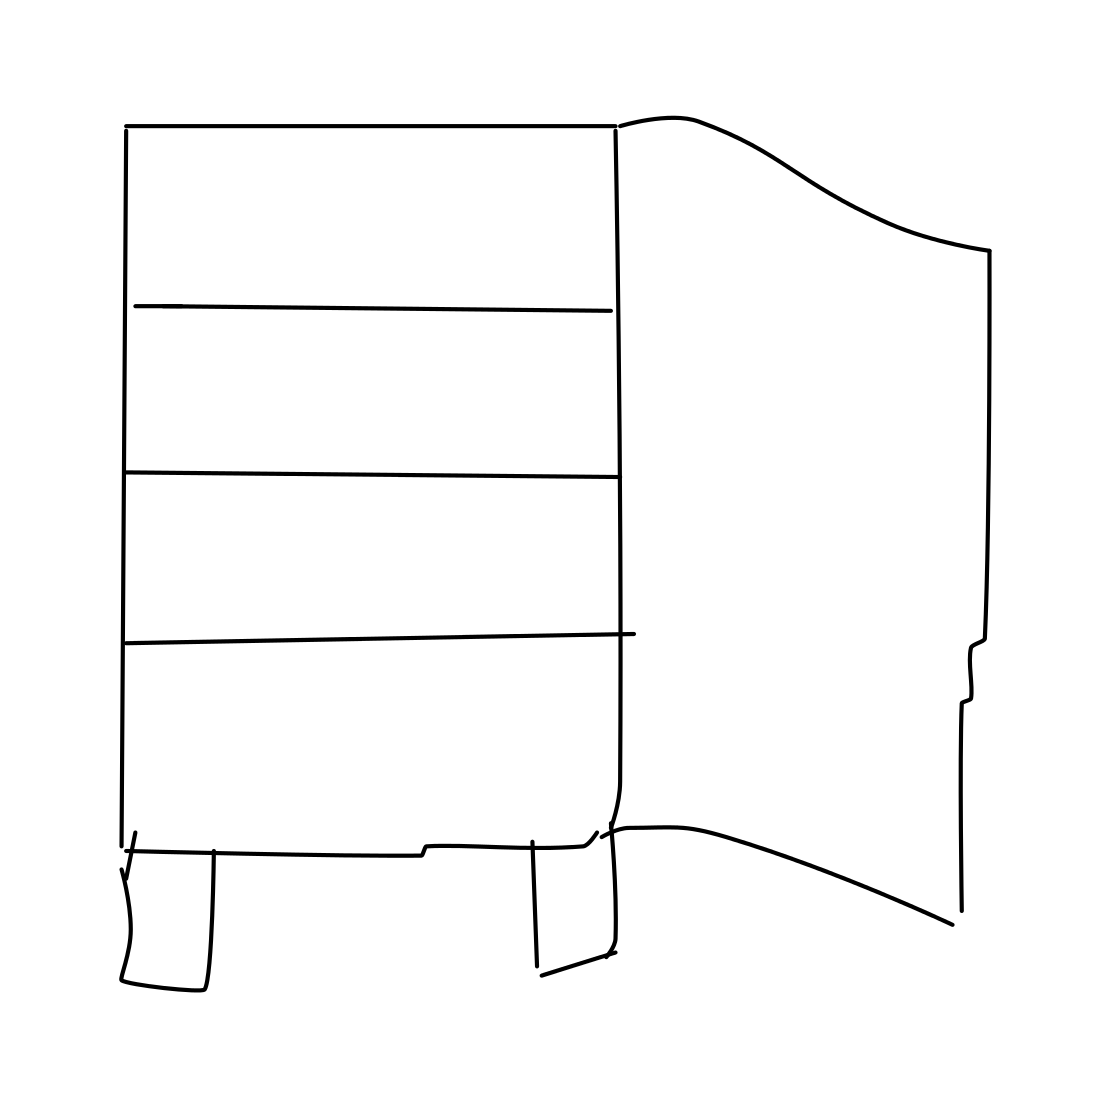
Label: cabinet